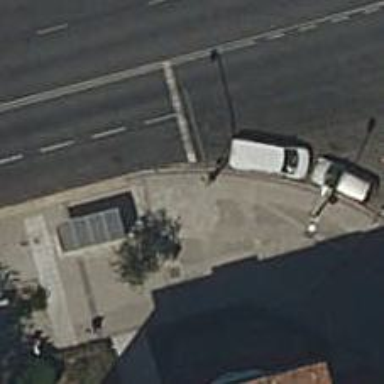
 serving as platform for public transportation."